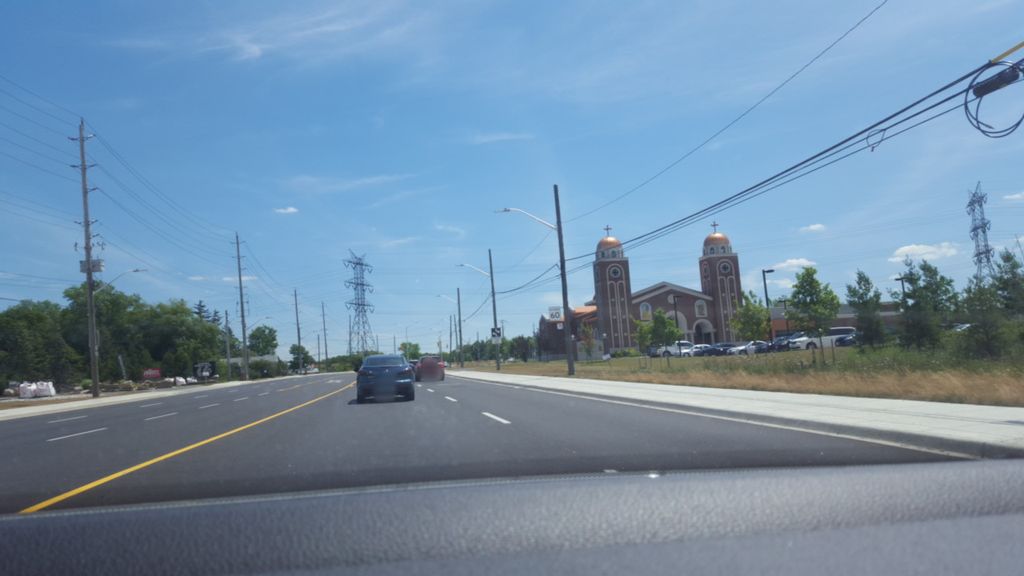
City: hamilton